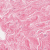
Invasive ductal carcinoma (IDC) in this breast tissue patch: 0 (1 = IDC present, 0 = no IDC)